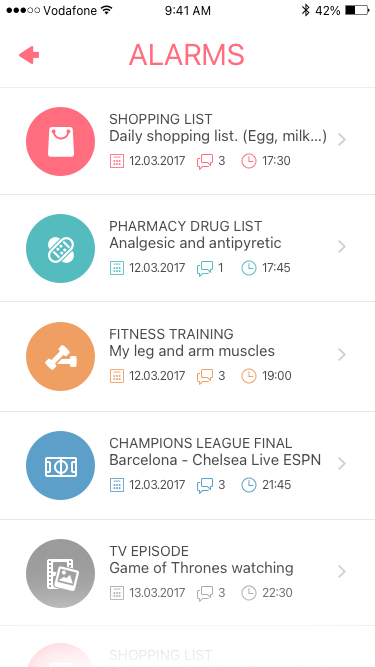
Text in this UI design:
Daily shopping list. (Egg, milk…)

SHOPPING LIST
Game of Thrones watching
TV EPISODE
22:30
3
13.03.2017
Barcelona - Chelsea Live ESPN
CHAMPIONS LEAGUE FINAL
21:45
3
12.03.2017
My leg and arm muscles
FITNESS TRAINING
19:00
3
12.03.2017
Analgesic and antipyretic

PHARMACY DRUG LIST
17:45
1
12.03.2017
Daily shopping list. (Egg, milk…)

SHOPPING LIST
17:30
3
12.03.2017
ALARMS